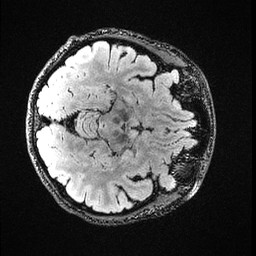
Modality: FLAIR
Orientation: axial
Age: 34
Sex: female
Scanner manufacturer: ge
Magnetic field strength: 3 T
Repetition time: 4.802 s
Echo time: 0.1158 s